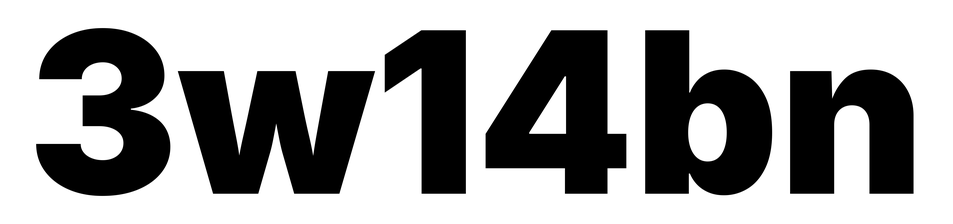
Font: Inter_Black